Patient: sex M, age 34
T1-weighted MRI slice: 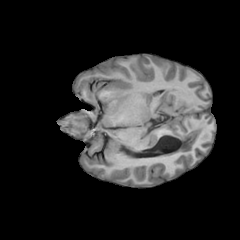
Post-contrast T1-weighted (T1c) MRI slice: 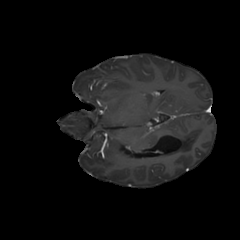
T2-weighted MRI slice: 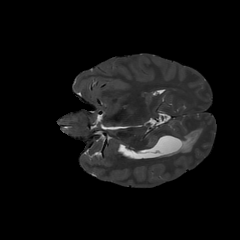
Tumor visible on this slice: no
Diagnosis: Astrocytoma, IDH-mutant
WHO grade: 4